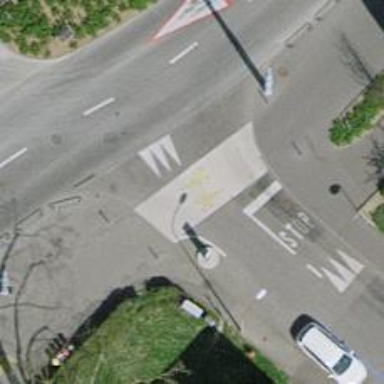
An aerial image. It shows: Unmarked road crossing.